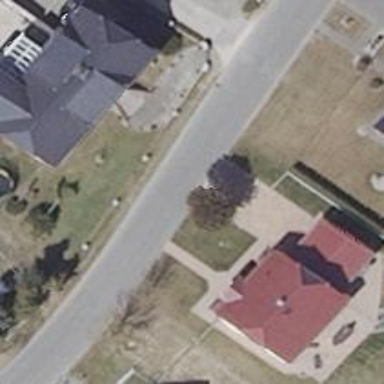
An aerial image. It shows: Asphalt road in residential area.